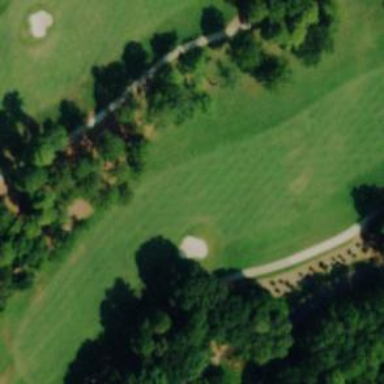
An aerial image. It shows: Golf hole.